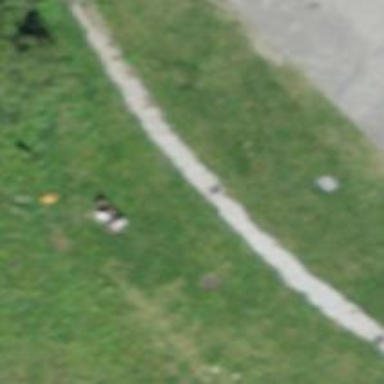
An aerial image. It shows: Bench for seating.